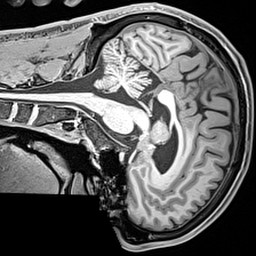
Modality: T1w
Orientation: sagittal
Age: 33
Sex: male
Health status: healthy
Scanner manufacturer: siemens
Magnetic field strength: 3 T
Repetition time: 2.4 s
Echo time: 0.00217 s